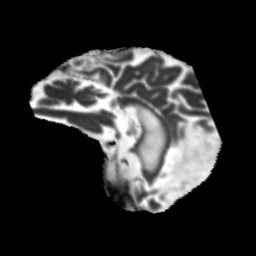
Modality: MD
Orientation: sagittal
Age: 67
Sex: female
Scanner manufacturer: siemens
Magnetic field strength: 3 T
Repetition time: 5.25 s
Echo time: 0.08 s